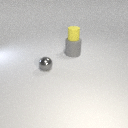
small gray metal sphere to the left of large gray rubber cylinder